Question: When insert an image into TLF in flex3, I found that image in TLF is displayed in a square area. so there is some space at the top of the image. See the attached image for this problem.

How to remove this space? I try the following method, But it doesn't work!
'''
var graphic_element:InlineGraphicElement = IEditManager(activeFlow.interactionManager).insertInlineGraphic(foreignElementUrl, width, height, "none");
graphic_element.paddingTop = 0;
graphic_element.paddingBottom = 0;
graphic_element.paddingRight = 0;
graphic_element.paddingLeft = 0;
IEditManager(activeFlow.interactionManager).applyParagraphFormat(graphic_element);
'''
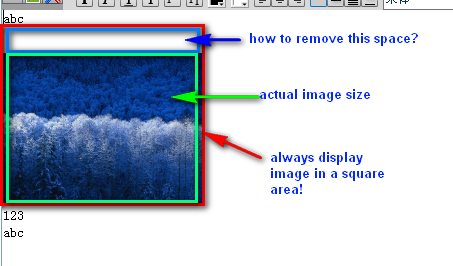
Answer: Maybe this?
'''
inlineGraphicElement.textDecoration = null;
inlineGraphicElement.alignmentBaseline = TextBaseline.ASCENT;
inlineGraphicElement.lineHeight = "100%";
'''